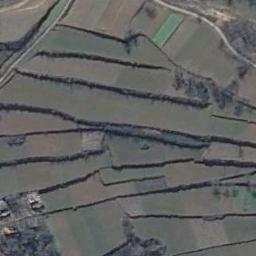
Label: terrace